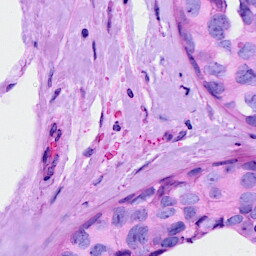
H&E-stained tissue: Breast